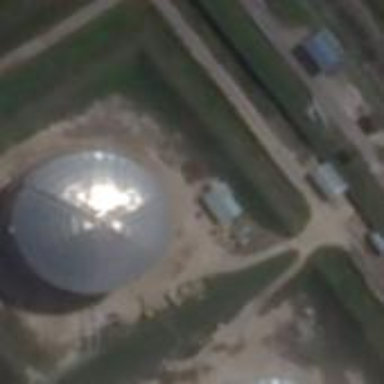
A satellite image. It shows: Storage tank that is man-made.